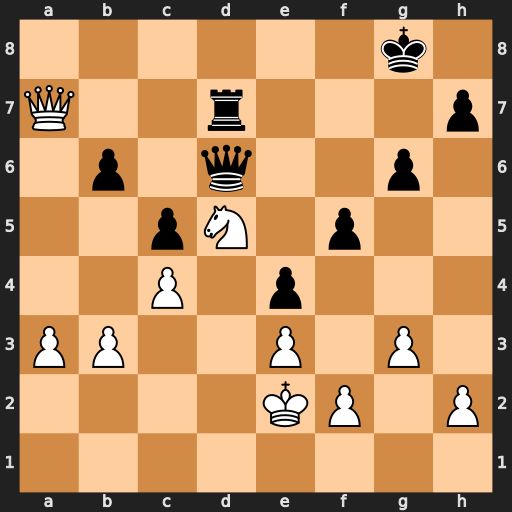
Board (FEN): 6k1/Q2r3p/1p1q2p1/2pN1p2/2P1p3/PP2P1P1/4KP1P/8
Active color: w
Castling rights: -
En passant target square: -
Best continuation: Qxd7 Qxd7 Nf6+ Kf8 Nxd7+